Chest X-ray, PA view. Patient: 48 years old, sex F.
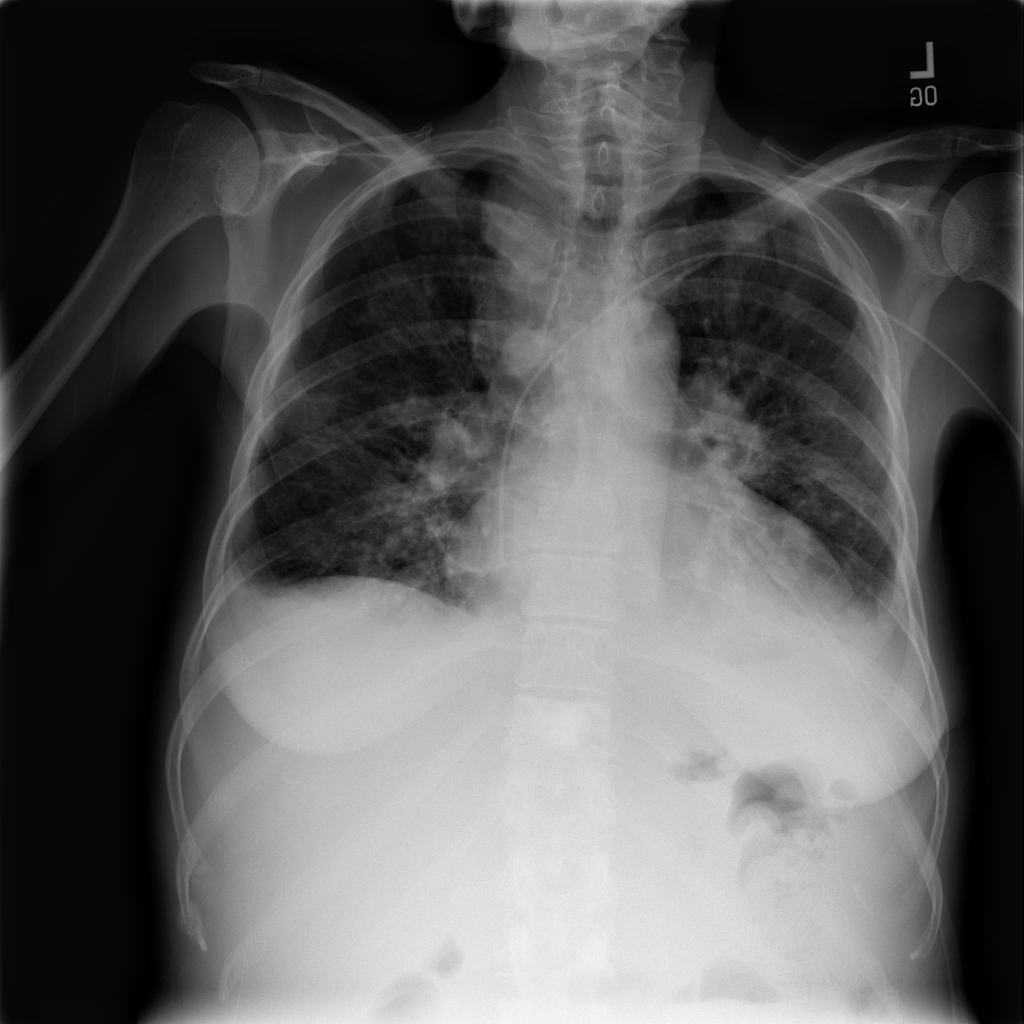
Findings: Effusion, Infiltration